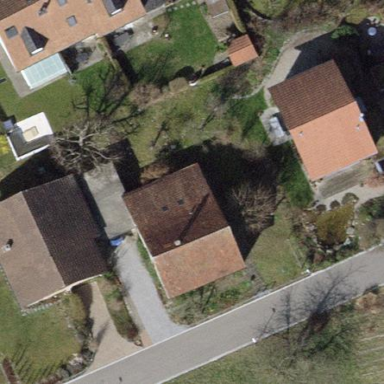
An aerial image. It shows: Detached building with gabled roof.